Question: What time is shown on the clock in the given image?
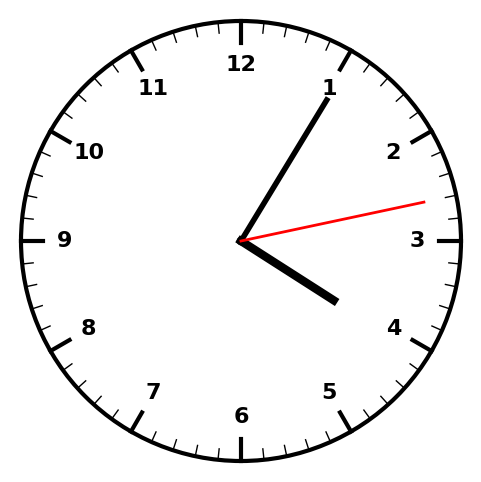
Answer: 04:05:13